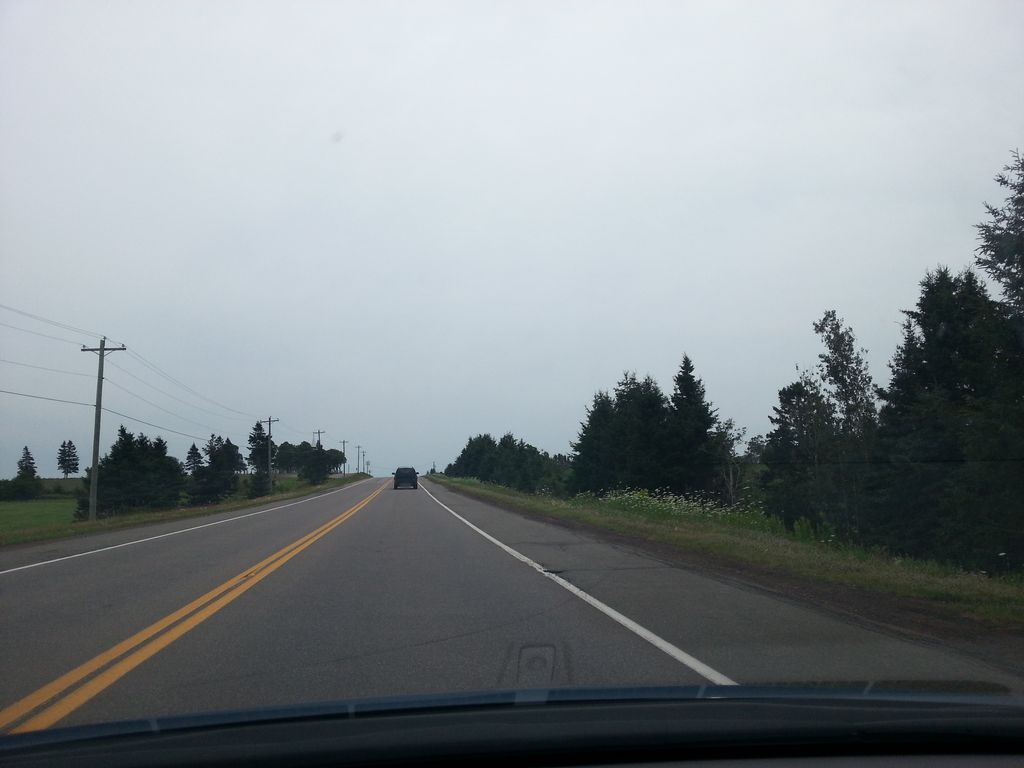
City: charlottetown